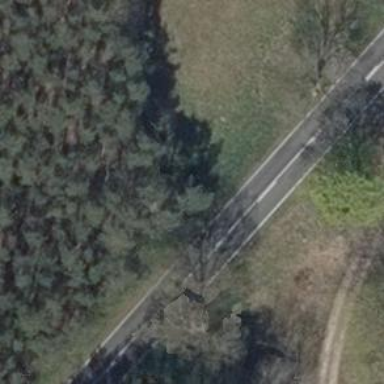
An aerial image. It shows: Secondary road with asphalt surface.